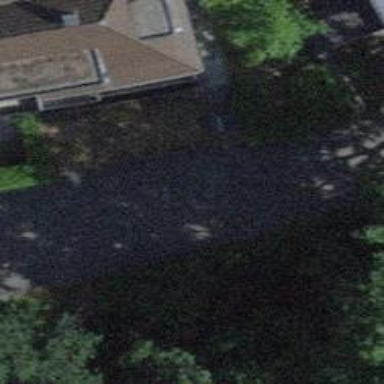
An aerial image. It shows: Asphalt road in residential area.